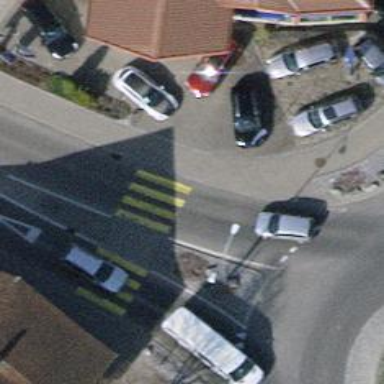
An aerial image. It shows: Uncontrolled zebra crossing with marked island on the road.